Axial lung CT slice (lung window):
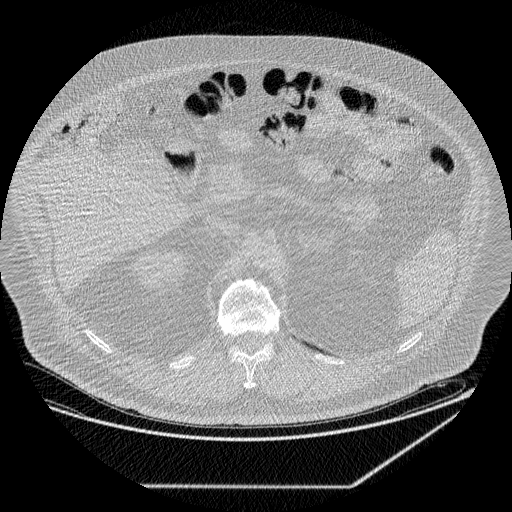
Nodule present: no